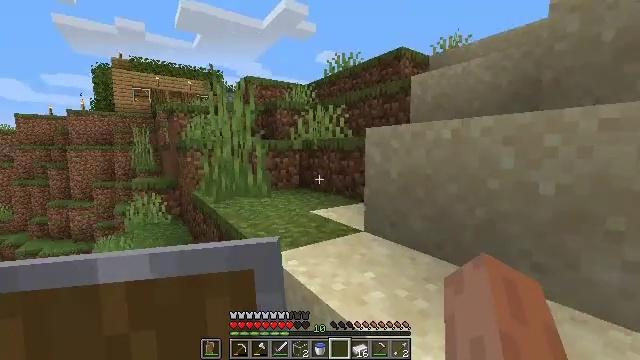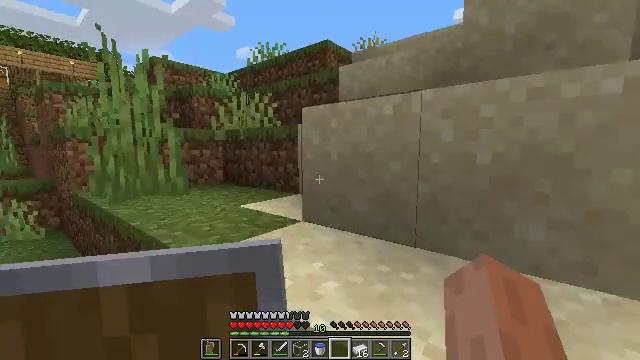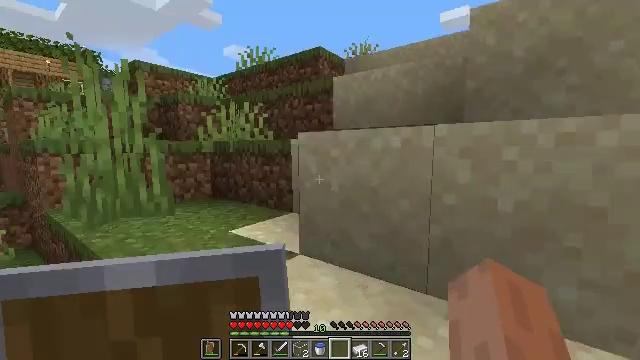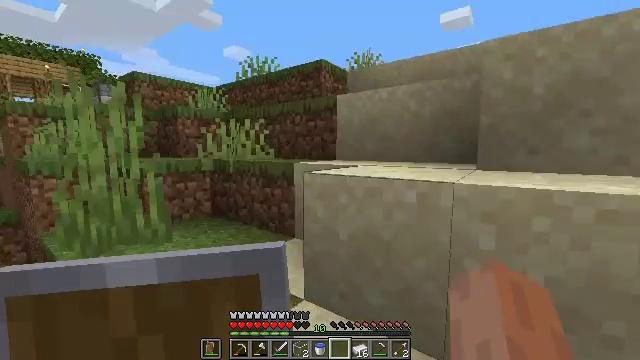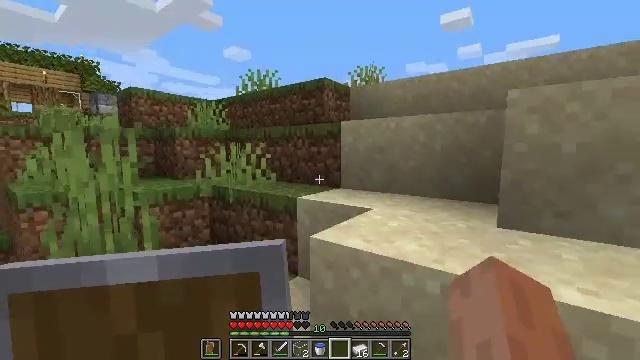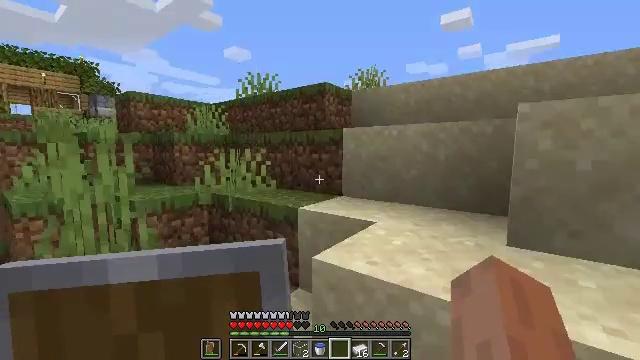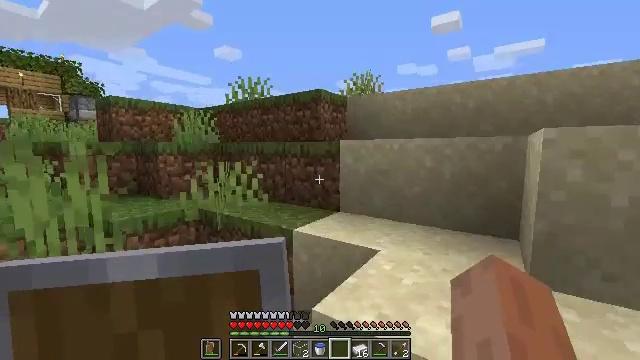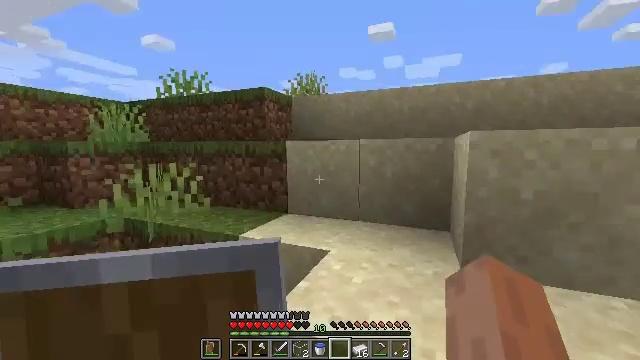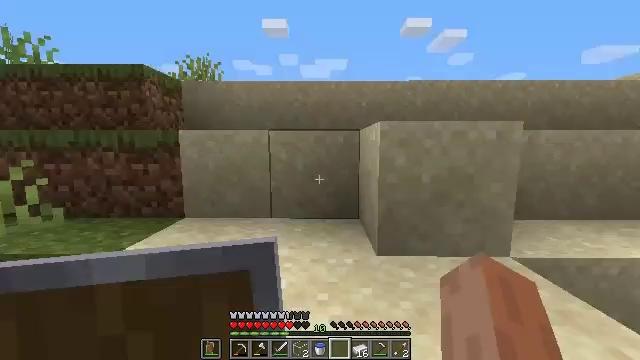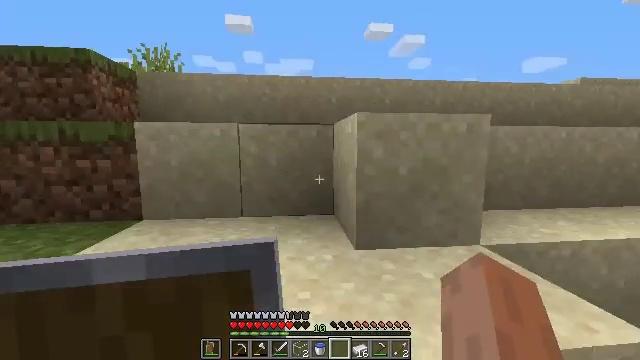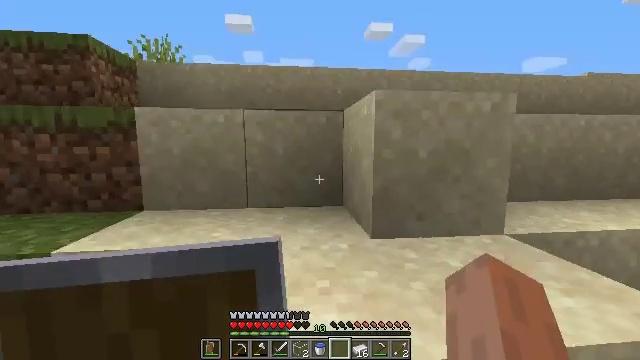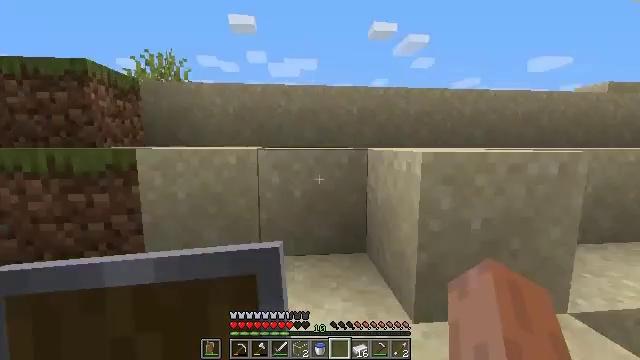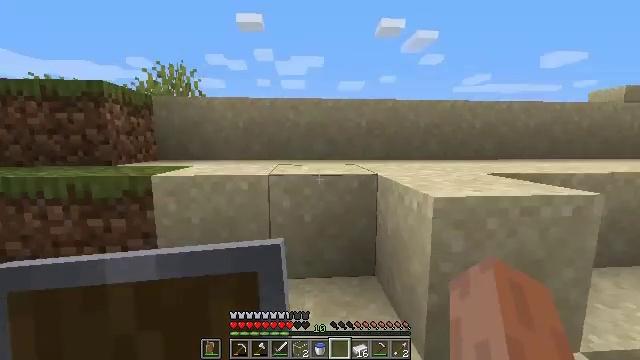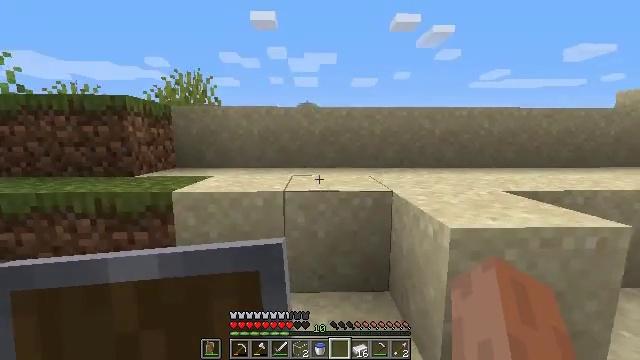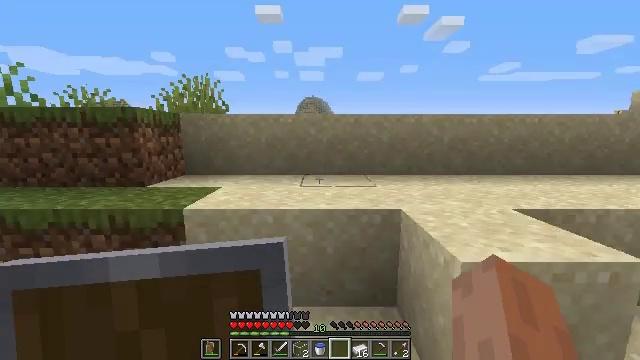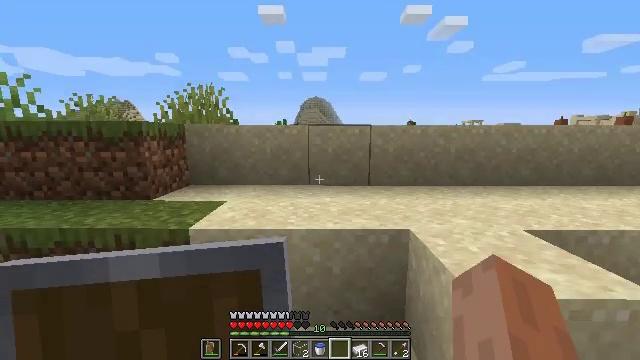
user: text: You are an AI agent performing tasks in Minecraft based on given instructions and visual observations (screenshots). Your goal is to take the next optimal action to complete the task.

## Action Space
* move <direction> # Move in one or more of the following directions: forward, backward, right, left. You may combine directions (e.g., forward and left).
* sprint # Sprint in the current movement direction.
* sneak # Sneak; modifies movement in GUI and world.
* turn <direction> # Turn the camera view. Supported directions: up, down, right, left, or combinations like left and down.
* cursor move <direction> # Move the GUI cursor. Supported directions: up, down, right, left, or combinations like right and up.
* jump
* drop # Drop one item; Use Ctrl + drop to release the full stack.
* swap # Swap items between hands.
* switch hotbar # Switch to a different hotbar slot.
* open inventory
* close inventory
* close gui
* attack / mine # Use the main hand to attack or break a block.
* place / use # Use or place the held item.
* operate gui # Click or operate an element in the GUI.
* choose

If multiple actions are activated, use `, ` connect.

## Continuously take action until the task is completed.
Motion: motion action
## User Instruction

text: Drop a grass block.
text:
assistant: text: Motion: move forward, turn right
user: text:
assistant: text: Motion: move forward, turn right, jump
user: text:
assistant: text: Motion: move forward, jump
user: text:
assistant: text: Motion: move forward, jump
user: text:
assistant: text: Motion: move forward, jump
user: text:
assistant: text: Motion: move forward, turn right, jump
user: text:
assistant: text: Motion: move forward, turn right
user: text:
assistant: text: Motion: move forward, turn right
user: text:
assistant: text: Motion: move forward, turn right
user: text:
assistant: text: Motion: move forward, jump
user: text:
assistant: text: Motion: move forward, jump
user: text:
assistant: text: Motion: move forward, turn left, jump
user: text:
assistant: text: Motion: move forward, turn left, jump
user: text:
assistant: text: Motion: move forward, turn left and down, jump
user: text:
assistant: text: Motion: move forward, jump
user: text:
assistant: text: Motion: move forward
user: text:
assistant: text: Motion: move forward, sprint
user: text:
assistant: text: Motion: move forward, sprint
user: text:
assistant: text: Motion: move forward, sprint
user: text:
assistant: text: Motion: move forward, sprint
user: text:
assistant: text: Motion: move forward
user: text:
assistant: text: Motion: move forward, jump
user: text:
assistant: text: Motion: move forward, turn left and down, jump
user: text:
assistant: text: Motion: move forward, turn left and down, jump
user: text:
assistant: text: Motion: move forward, turn left and down, jump
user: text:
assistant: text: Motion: move forward, turn down, jump
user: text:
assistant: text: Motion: move forward
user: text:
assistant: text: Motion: move forward, jump
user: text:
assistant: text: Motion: move forward, jump
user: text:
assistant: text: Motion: move forward, jump